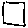
Label: square